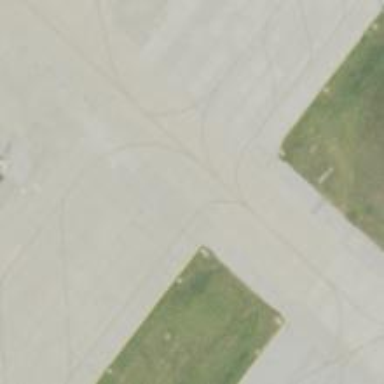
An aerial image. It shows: View of taxiway at the airport.